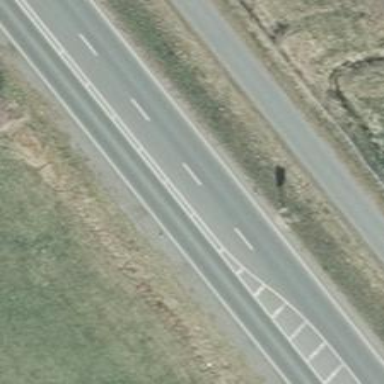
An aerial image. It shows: Primary highway.